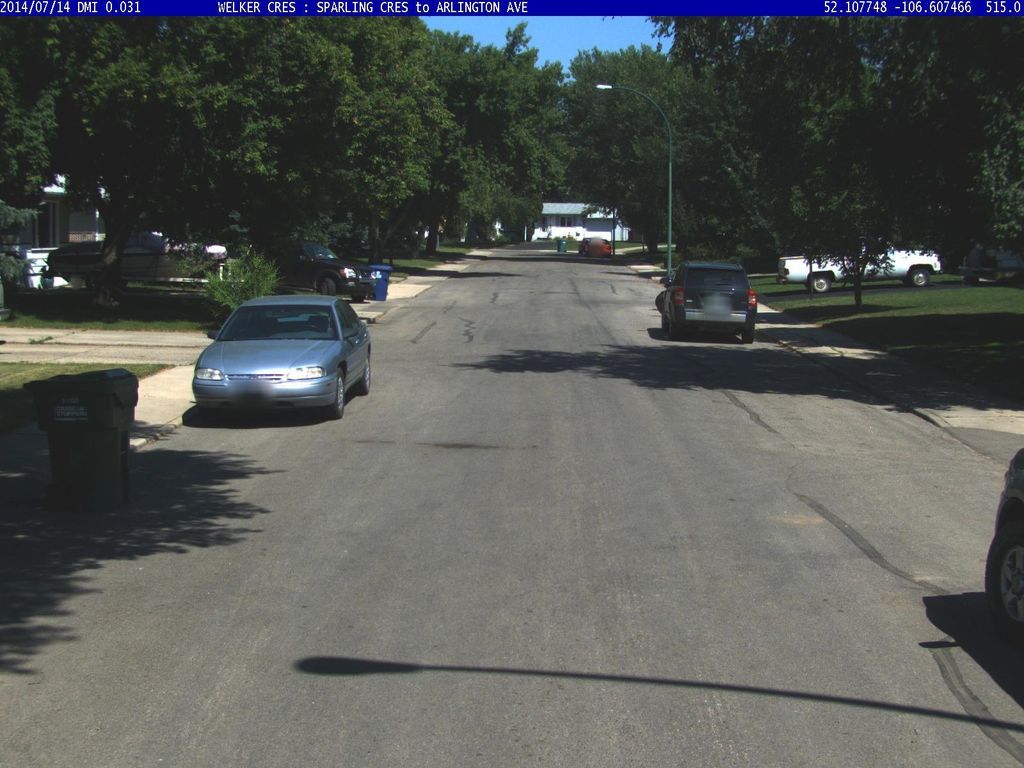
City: saskatoon